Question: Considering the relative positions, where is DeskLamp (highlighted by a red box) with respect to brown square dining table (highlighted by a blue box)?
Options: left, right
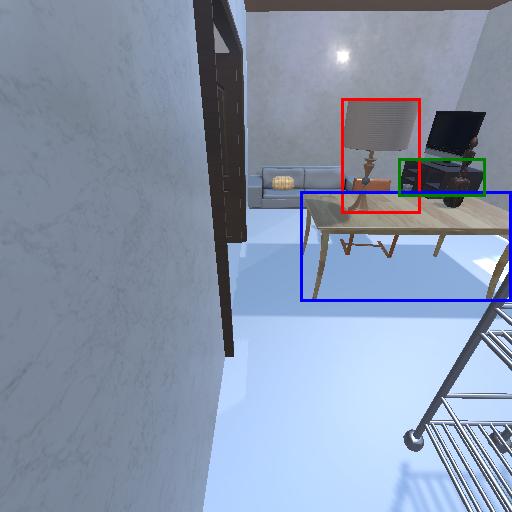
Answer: left